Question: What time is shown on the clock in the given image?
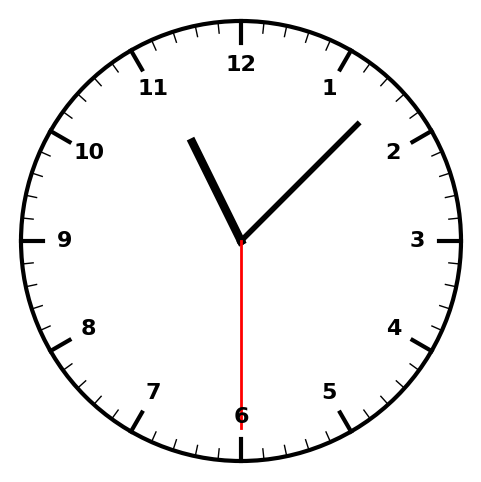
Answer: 11:07:30